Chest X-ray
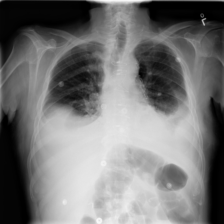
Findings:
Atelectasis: positive
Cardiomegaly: negative
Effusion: negative
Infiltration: positive
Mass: negative
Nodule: negative
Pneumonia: negative
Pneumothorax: negative
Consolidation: negative
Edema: positive
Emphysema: negative
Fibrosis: negative
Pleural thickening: negative
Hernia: negative